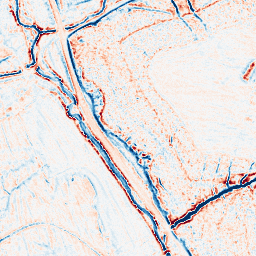
Category: edge_preserving
Decomposition family: bilateral
Decomposition parameters: d: 9
sigma_color: 25
sigma_space: 25
Upsampling method: bicubic
Upsampling parameters: scale: 4
Upsampling scale: 4